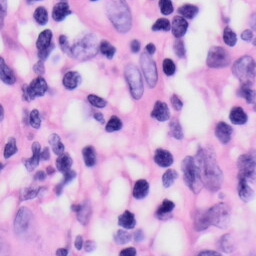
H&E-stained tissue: Skin